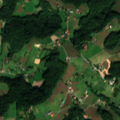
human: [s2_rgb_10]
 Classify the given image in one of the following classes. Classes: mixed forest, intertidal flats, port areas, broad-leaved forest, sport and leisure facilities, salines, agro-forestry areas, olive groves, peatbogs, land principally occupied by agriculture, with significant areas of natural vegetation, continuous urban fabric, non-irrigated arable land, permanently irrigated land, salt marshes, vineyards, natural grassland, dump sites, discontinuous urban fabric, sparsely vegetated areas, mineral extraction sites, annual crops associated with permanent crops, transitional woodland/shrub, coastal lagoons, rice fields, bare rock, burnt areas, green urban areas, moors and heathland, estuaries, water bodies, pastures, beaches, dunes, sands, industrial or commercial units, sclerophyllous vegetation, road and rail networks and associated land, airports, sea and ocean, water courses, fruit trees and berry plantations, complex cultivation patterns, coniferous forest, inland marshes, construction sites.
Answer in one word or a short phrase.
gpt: discontinuous urban fabric, non-irrigated arable land, complex cultivation patterns, broad-leaved forest